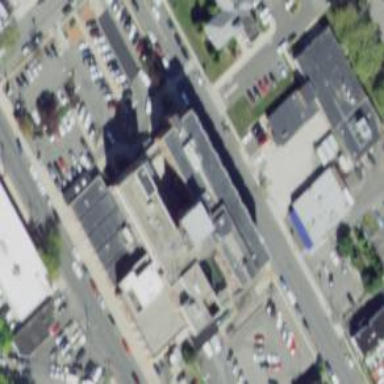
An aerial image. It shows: Hospital.